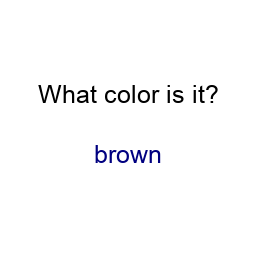
Color: navy
Color name shown: brown
Background color: white
Question text color: black